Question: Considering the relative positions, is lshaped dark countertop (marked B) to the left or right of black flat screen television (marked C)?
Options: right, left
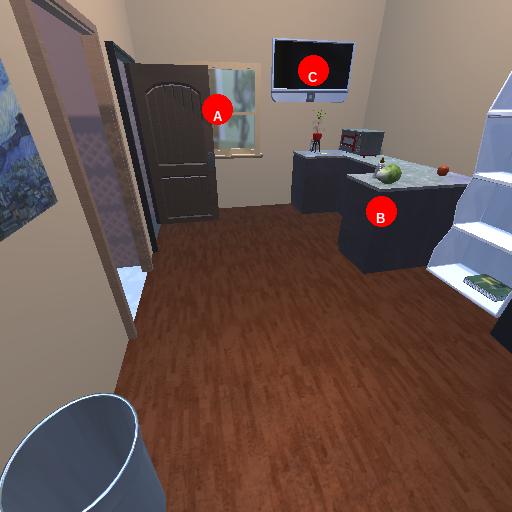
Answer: right